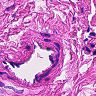
Metastatic tissue present: no